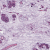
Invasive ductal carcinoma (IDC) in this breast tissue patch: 1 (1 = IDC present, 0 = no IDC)